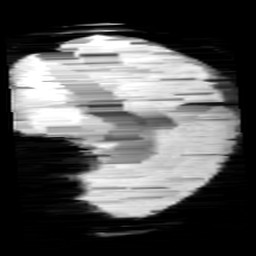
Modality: minIP
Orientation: sagittal
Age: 13
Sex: female
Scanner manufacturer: siemens
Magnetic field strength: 3 T
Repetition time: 0.027 s
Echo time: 0.02 s